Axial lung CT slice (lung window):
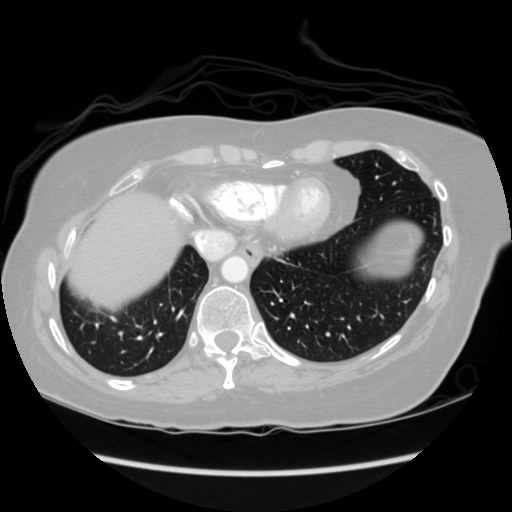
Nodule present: no